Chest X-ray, PA view. Patient: 41 years old, sex F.
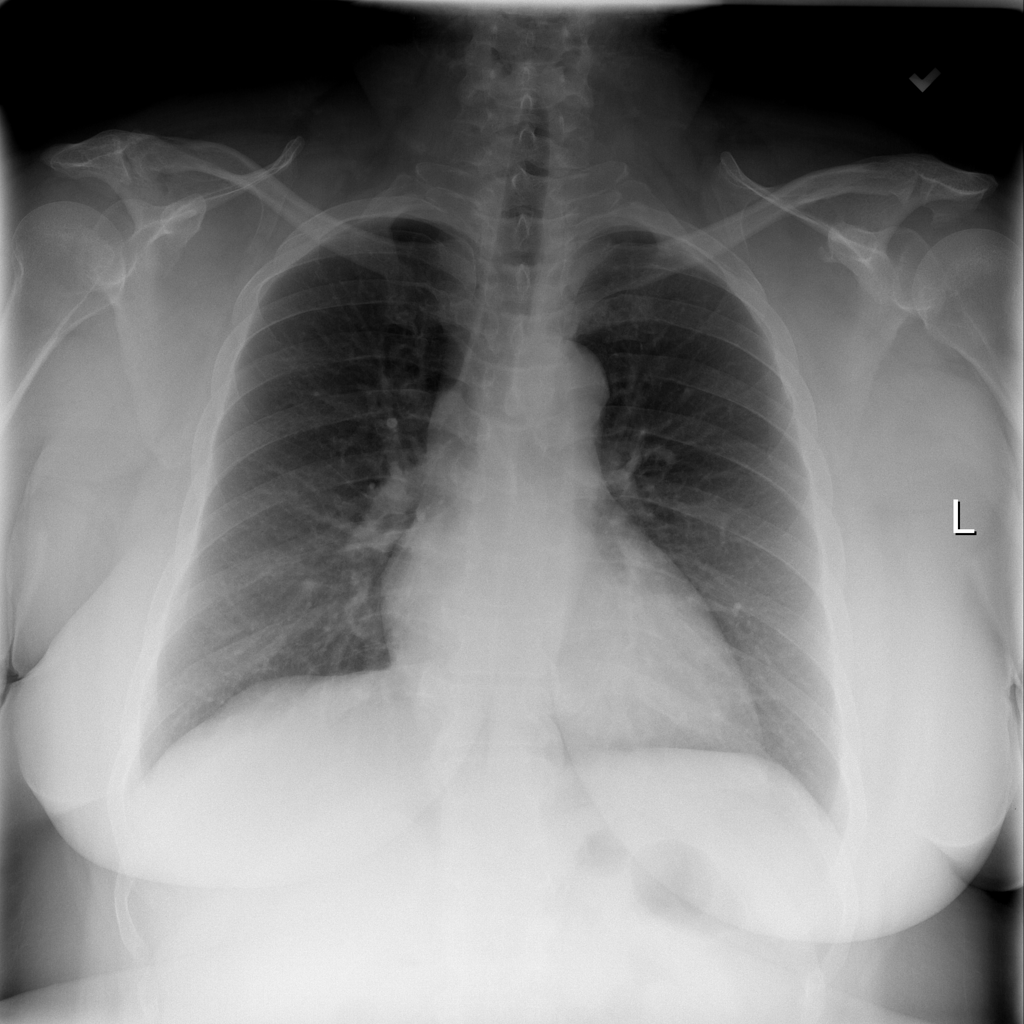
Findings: No Finding